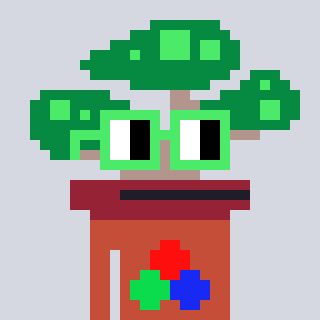
a pixel art character with square light green glasses, a bonsai-shaped head and a rust-colored body on a cool background